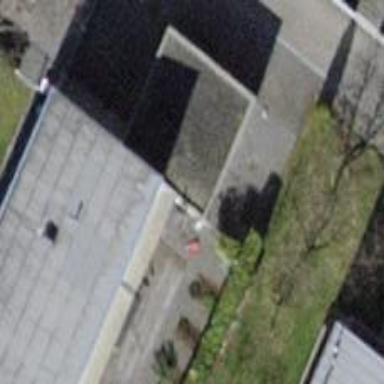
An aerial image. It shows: Garage building.